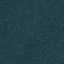
Label: Forest